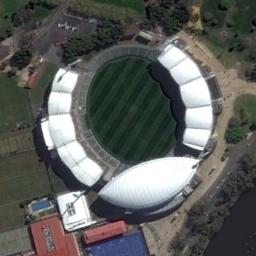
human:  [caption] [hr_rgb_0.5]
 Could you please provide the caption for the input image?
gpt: The stadium is on the grass next to a river .

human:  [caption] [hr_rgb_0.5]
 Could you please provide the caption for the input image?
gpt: There are many trees beside the stadium .

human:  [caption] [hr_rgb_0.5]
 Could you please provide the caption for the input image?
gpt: The circular stadium is surrounded by large lawns and buildings .

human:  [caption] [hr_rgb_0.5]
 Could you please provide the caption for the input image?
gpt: This stadium has a row of silver signs on each side .

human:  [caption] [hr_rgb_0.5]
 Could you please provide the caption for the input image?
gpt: There are some green trees beside the stadium with a white roof .